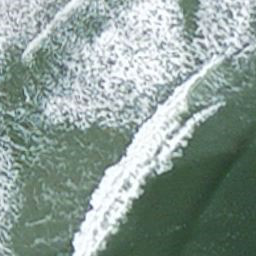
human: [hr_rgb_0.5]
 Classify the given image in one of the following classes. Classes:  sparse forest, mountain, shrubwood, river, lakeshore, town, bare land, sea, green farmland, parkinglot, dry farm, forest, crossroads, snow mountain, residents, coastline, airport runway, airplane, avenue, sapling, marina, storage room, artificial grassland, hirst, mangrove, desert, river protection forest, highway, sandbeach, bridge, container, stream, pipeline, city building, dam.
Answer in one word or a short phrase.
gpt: coastline